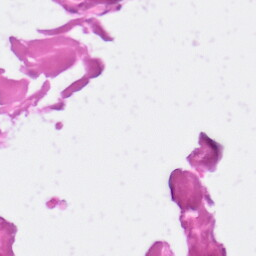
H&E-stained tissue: Skin